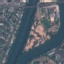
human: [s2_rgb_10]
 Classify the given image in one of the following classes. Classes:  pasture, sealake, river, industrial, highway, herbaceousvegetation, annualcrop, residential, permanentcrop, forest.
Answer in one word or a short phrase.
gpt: River